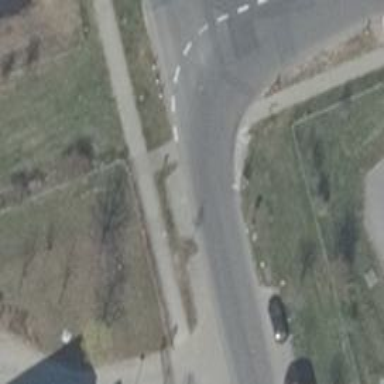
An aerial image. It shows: Uncontrolled road crossing.